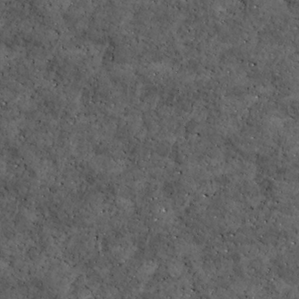
Label: non_frost